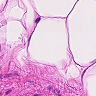
Metastatic tissue present: no